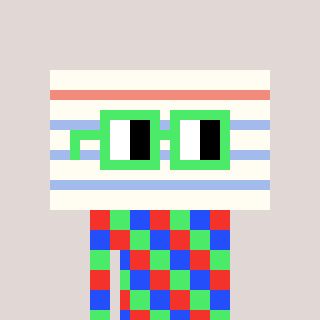
a pixel art character with square light green glasses, a empty notebook page-shaped head and a magenta-colored body on a warm background